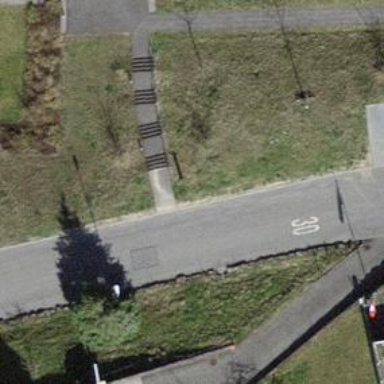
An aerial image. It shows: Asphalt footway.